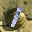
Label: 1